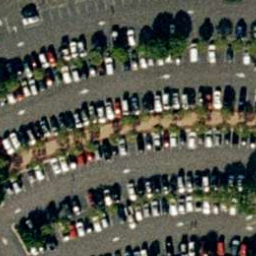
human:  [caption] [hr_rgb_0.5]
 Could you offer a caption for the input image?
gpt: It is a parking lot with many cars densely arranged and only a few parking spots are free .

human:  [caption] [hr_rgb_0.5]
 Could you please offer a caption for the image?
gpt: Lots of cars parked neatly in the parking lot .

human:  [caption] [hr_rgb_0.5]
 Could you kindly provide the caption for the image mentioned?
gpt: Lots of cars parked in lines in the parking lot .

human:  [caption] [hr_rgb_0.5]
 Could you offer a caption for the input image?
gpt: Many cars parked neatly with a few empty parking spaces in the parking lot .

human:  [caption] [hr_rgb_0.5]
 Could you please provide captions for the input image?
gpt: Many cars densely arranged with a few free parking spots in the parking lot .